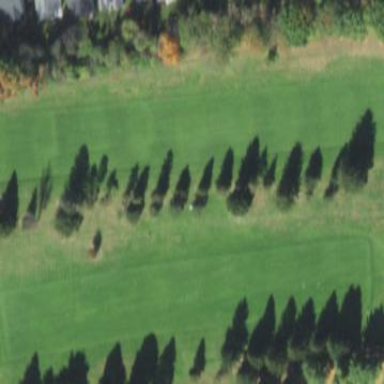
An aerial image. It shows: Scenic golf fairway.